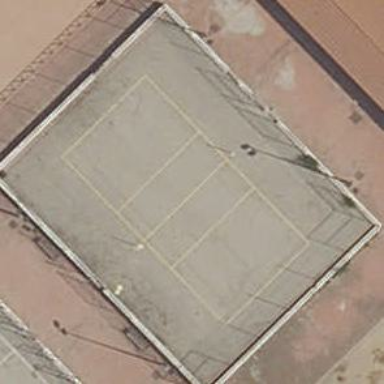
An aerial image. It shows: Tennis court in leisure pitch.